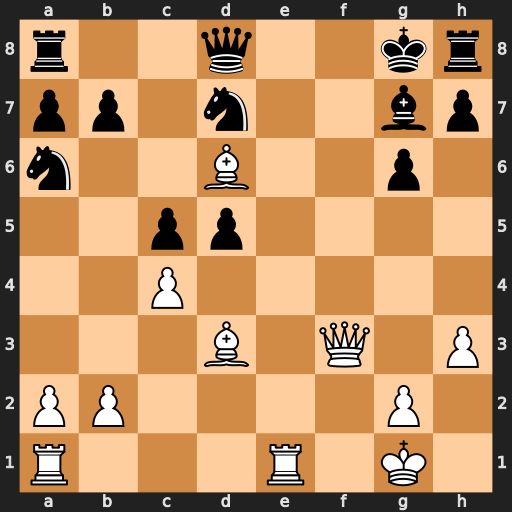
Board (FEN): r2q2kr/pp1n2bp/n2B2p1/2pp4/2P5/3B1Q1P/PP4P1/R3R1K1
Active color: w
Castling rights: -
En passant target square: -
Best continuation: Qxd5#